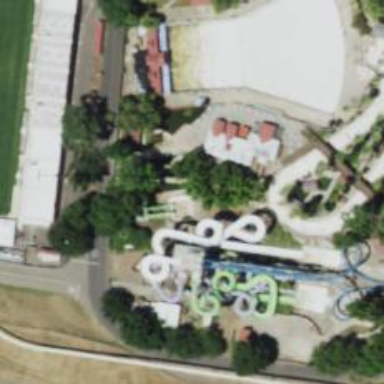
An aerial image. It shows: Water slide attraction.